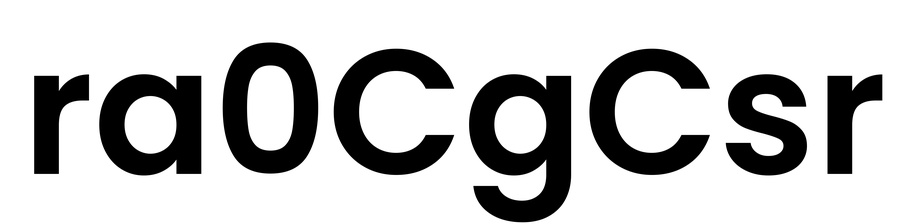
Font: Poppins-SemiBold